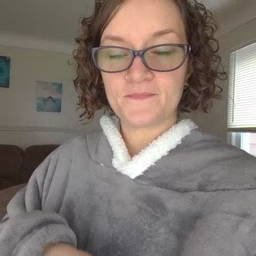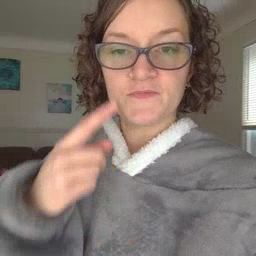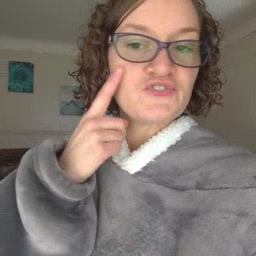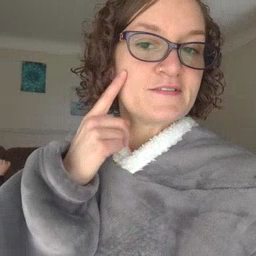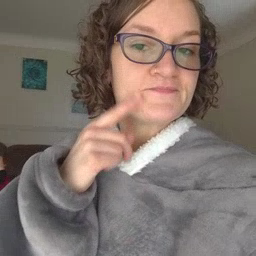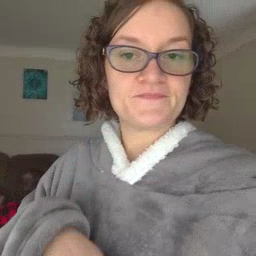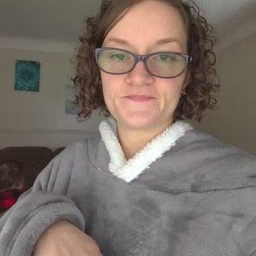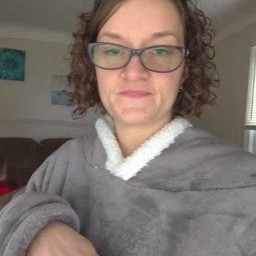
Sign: cheek